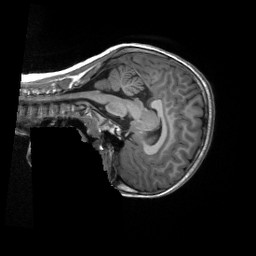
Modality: T1w
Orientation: sagittal
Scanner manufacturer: siemens
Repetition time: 2.3 s
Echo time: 0.00229 s